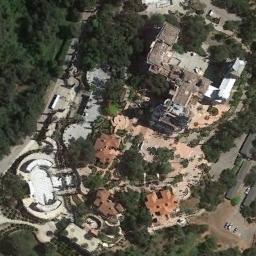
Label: palace